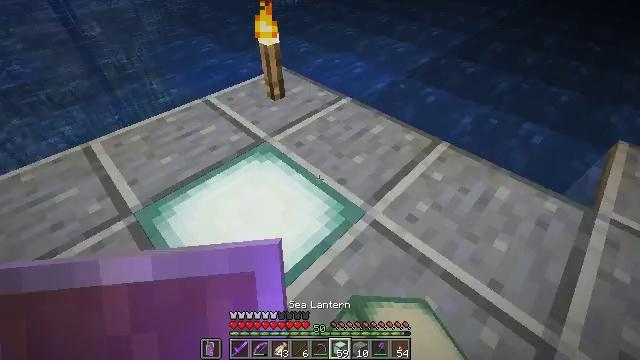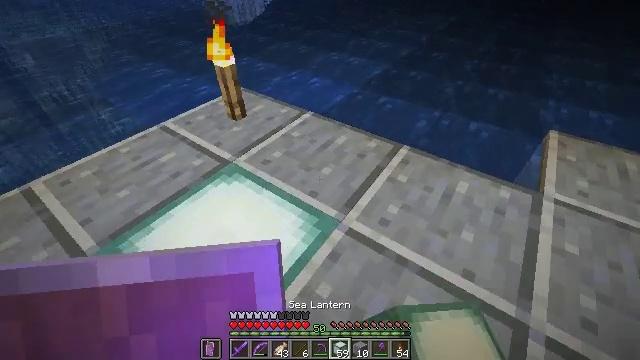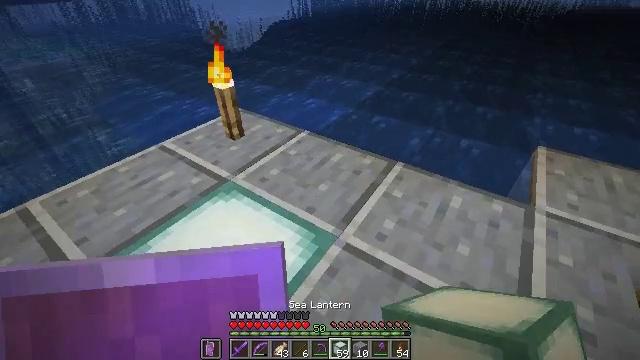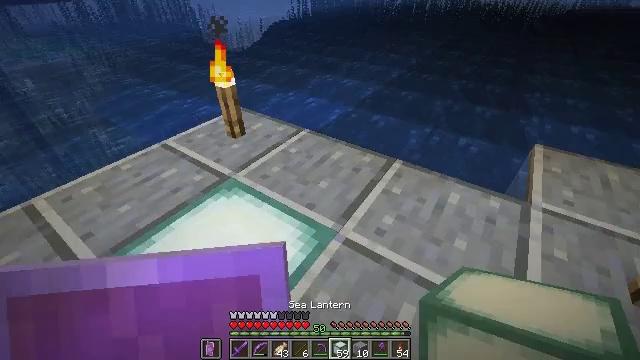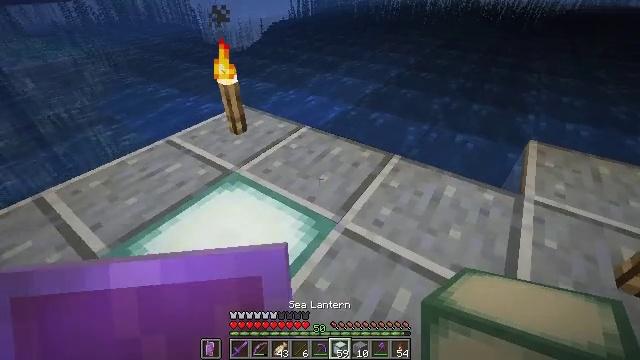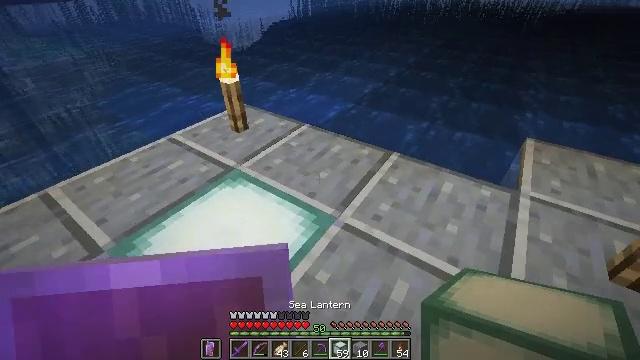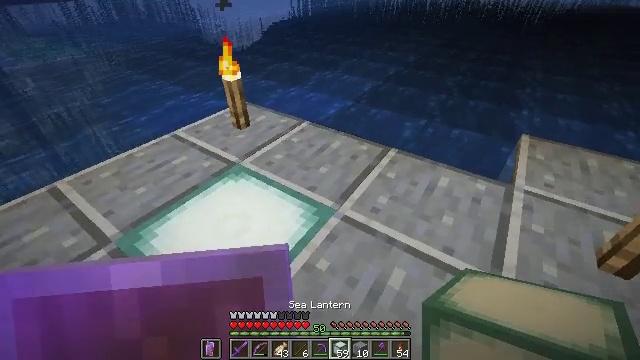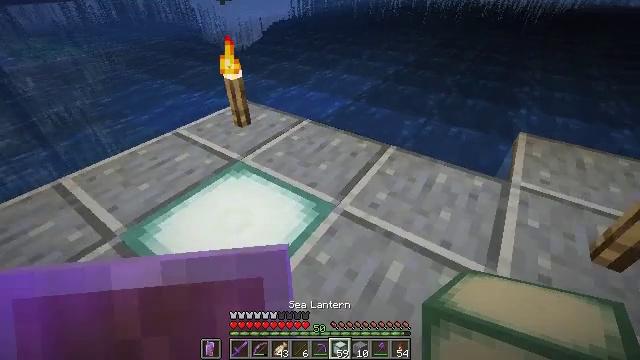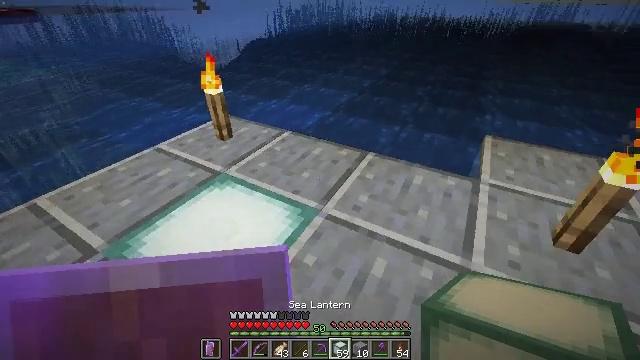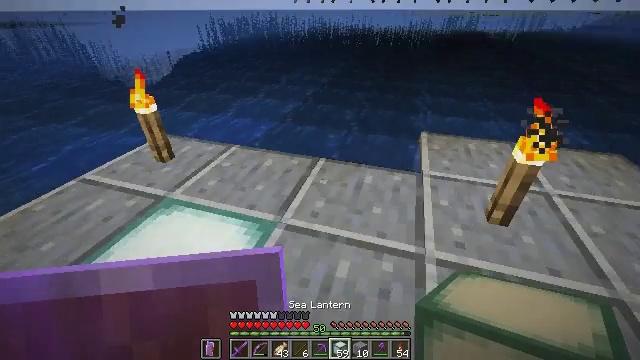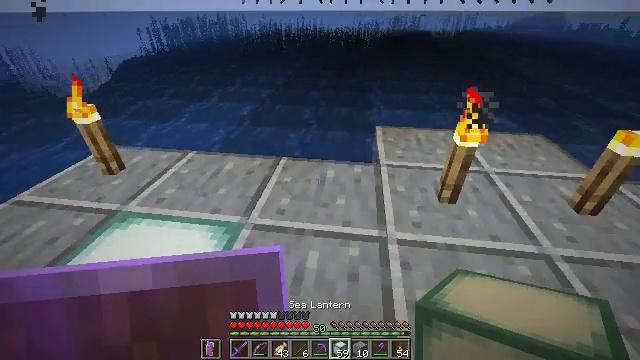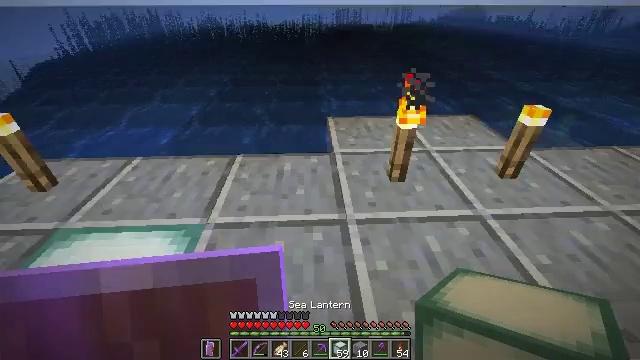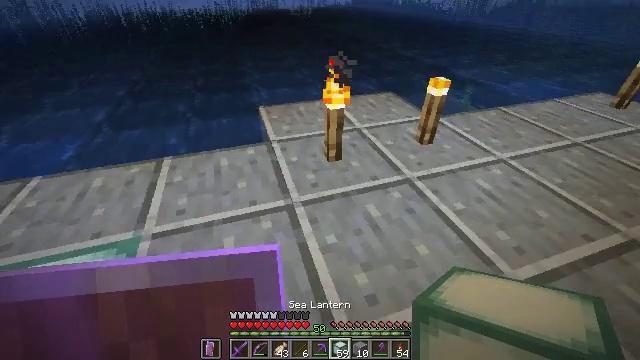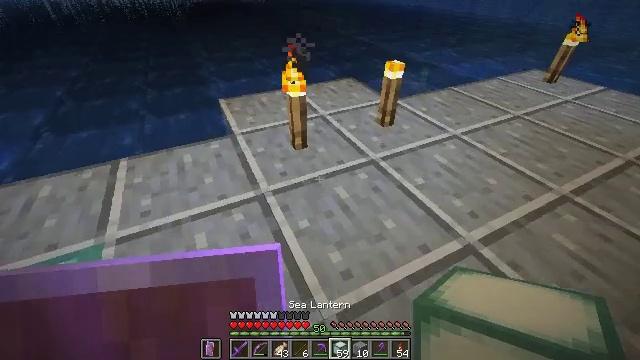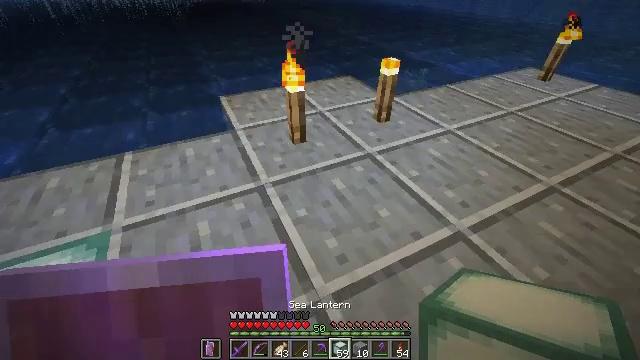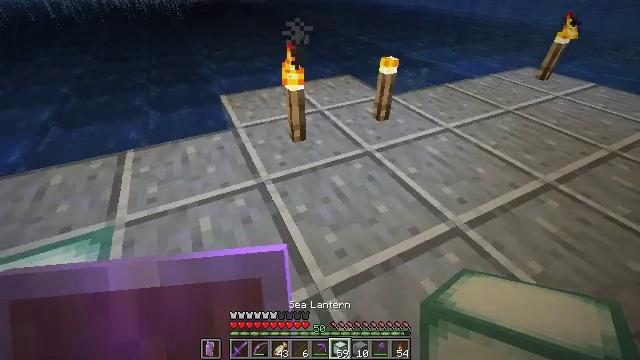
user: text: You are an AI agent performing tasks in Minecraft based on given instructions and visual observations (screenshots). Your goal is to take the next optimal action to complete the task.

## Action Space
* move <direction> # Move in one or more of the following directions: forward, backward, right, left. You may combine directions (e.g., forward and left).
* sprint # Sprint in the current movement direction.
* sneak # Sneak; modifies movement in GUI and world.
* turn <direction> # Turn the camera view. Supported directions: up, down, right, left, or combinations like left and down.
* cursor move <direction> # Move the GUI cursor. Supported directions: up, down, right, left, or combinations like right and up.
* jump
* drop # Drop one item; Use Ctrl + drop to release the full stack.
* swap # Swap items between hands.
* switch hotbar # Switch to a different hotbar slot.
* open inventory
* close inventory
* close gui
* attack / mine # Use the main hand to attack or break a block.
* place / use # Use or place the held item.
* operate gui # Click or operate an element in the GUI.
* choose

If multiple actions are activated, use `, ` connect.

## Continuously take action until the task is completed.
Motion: motion action
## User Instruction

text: Mine polished andesite from a structure.
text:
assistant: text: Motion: move back, sneak, turn right and up
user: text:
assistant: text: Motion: move back, sneak, turn right and up
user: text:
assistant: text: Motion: move back, sneak
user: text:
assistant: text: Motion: move back, sneak
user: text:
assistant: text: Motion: move back, sneak
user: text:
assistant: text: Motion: move back, sneak
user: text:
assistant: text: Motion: move back, sneak
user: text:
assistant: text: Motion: move back, sneak, turn right and up
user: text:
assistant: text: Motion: move back, sneak, turn right and up
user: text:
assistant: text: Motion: move back, sneak, turn right
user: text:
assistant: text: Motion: move back, sneak, turn right
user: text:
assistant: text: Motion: move back, sneak, turn right and down
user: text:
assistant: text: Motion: move back, sneak, turn right and down
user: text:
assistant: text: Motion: move back, sneak
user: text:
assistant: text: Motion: move back, sneak
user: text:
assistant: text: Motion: move back, sneak
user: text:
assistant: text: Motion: sneak, turn left
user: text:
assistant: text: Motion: sneak, turn left
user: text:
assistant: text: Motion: sneak, turn left
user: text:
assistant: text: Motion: sneak, turn left
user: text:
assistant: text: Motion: sneak
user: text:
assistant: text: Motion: move right, sneak
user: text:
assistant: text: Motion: move right, sneak
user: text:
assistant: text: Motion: move right, sneak
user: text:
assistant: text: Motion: move right, sneak, turn left
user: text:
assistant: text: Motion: move right, sneak, turn left
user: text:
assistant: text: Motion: move right, sneak, turn left
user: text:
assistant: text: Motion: move right, sneak, turn left
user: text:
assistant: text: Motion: move right, sneak, turn left
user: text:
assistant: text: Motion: move right, sneak, turn left and up